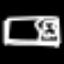
Label: bed